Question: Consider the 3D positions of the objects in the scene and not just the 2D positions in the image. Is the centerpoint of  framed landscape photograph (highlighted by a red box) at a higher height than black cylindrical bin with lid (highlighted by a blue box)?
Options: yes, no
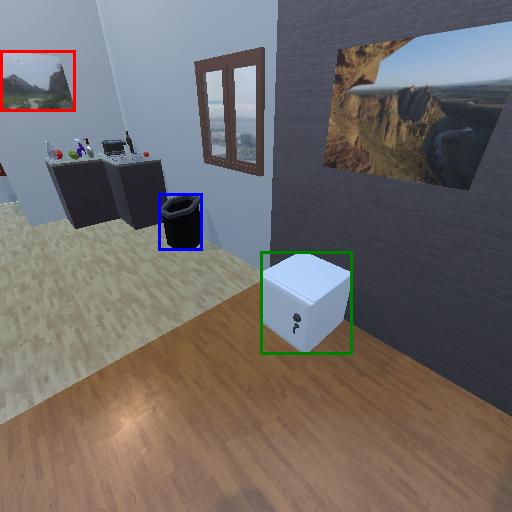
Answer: yes